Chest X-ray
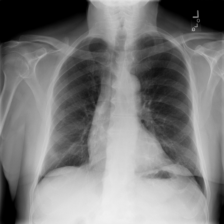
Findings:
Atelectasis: negative
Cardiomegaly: negative
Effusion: negative
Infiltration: negative
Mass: negative
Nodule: negative
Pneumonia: negative
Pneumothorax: negative
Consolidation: negative
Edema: negative
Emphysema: negative
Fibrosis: negative
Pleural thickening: negative
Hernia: negative